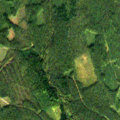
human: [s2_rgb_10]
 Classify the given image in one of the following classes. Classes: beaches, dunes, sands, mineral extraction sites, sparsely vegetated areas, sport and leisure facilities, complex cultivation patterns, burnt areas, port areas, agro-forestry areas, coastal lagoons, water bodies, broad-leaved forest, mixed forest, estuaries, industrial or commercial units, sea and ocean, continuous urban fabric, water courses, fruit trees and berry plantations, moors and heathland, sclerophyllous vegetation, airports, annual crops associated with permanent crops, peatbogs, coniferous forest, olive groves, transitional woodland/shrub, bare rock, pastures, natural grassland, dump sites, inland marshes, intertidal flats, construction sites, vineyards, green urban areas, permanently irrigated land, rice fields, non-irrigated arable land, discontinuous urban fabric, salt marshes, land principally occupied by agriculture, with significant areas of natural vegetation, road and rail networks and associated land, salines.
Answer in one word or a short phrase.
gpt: coniferous forest, transitional woodland/shrub